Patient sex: M
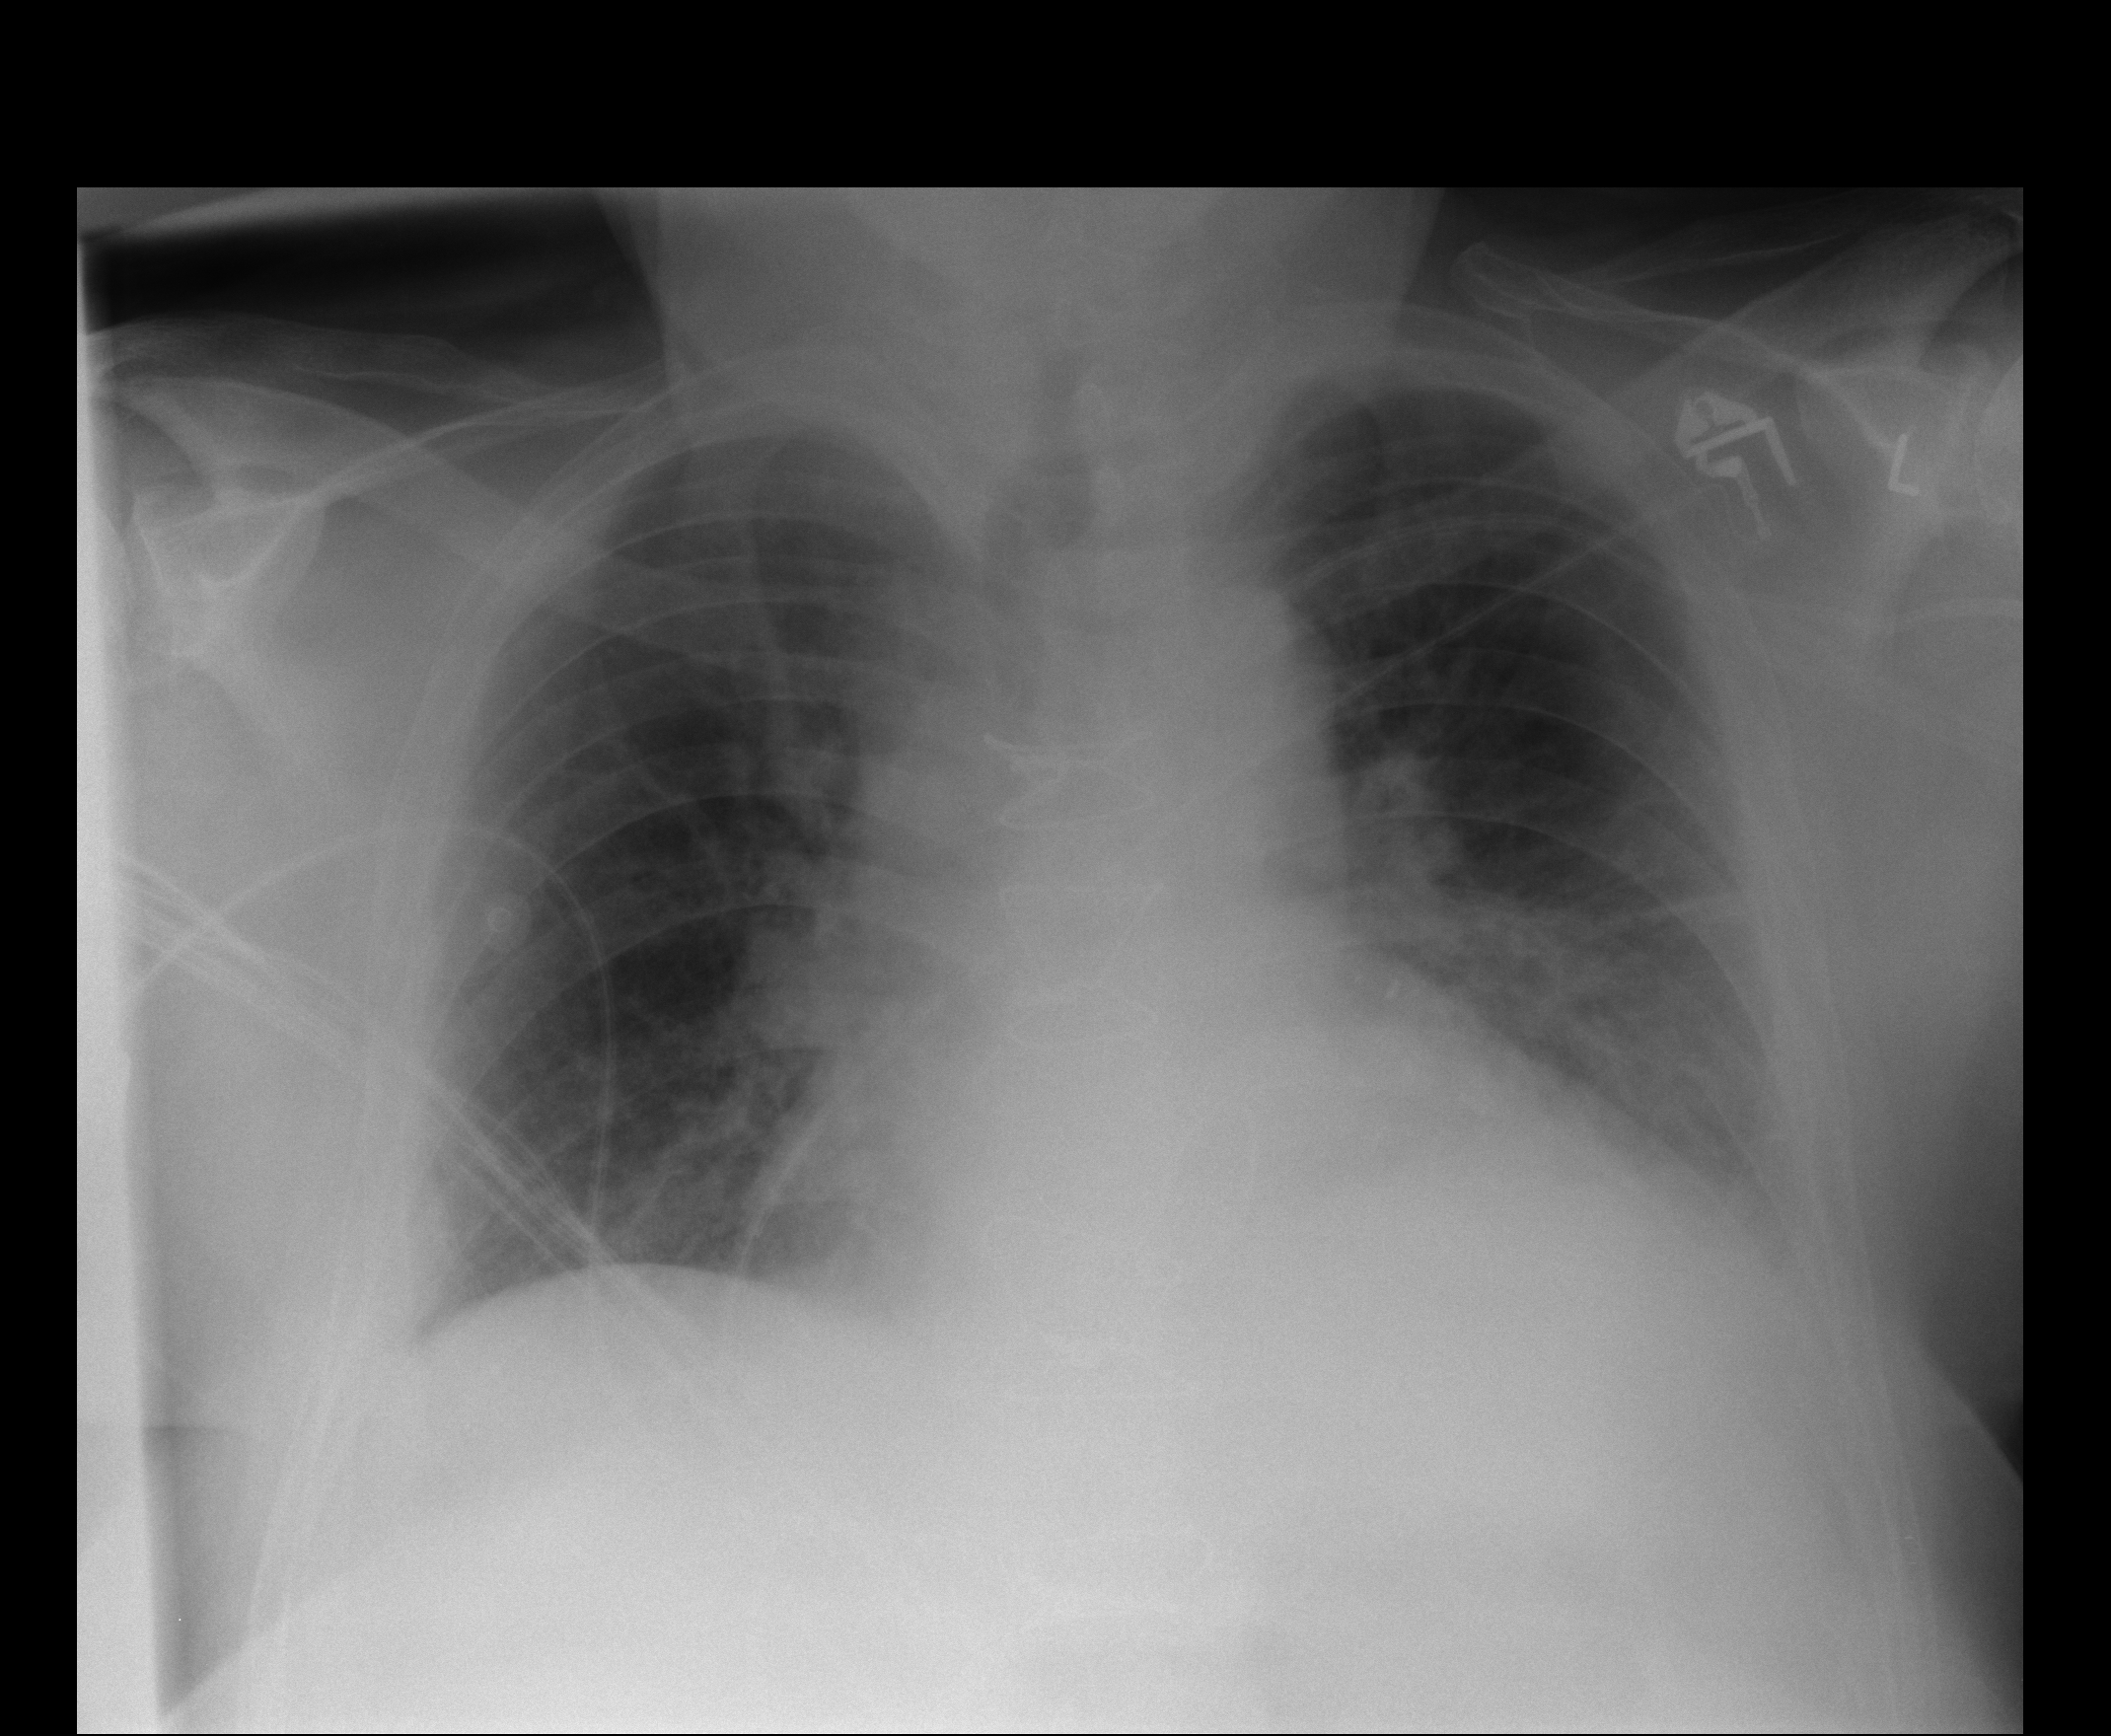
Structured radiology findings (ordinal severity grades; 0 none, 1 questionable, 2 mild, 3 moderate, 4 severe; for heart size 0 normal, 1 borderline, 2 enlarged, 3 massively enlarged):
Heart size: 2
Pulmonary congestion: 3
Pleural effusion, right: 0
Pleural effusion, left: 2
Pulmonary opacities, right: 1
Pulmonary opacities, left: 2
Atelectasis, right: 1
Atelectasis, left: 3